Question: Earlier today I was working on this script based on <URL> and Matlab answers:
'''
clc;
clear;
close all;
input_im=imread('C:\Users\Udell\Desktop\T2.jpg');
sz_im=size(input_im);
cform = makecform('srgb2lab');
lab_he = applycform(input_im,cform);
ab = double(lab_he(:,:,2:3));
nrows = size(ab,1);
ncols = size(ab,2);
ab = reshape(ab,nrows*ncols,2);
nColors = 3;
% repeat the clustering 3 times to avoid local minima
[cluster_idx, cluster_center] = kmeans(ab,nColors,'distance','sqEuclidean', 'Replicates',3);
pixel_labels = reshape(cluster_idx,nrows,ncols);
%imshow(pixel_labels,[]), title('image labeled by cluster index');
segmented_images = cell(1,3);
rgb_label = repmat(pixel_labels,[1 1 3]);
for k = 1:nColors
color = input_im;
color(rgb_label ~= k) = 0;
segmented_images{k} = color;
end
for k=1:nColors
%figure
title_string=sprintf('objects in cluster %d',k);
%imshow(segmented_images{k}), title(title_string);
end
finalSegmentedImage=segmented_images{1};
%imshow(finalSegmentedImage);
close all;
Icombine = [input_im finalSegmentedImage];
imshow(Icombine);
'''
While running the script multiply times I noticed that I get different images when finalSegmentedImage=segmented_images{1} for the combined image (Icombine).
Why? And how can I fix it that the results will be repetitive (e.g., segmented_images{1} image will be always the same)?
Thanks a lot.
The image:

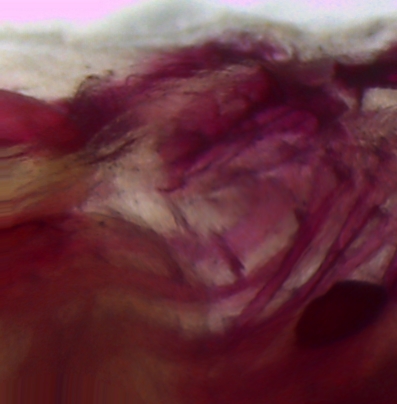
Answer: The reason why you are getting different results is the fact that your colour segmentation algorithm uses <URL>. I'm going to assume you don't know what this is as someone familiar in how it works would instantly tell you that this is why you're getting different results every time. In fact, the different results you are getting after you run this code each time are a natural consequence to -means clustering, and I'll explain why.
How it works is that for some data that you have, you want to group them into groups. You initially choose random points in your data, and these will have labels from '1,2,...,k'. These are what we call the . Then, you determine how close the rest of the data are to each of these points. You then group those points so that whichever points are closest to any of these points, you assign those points to belong to that particular group ('1,2,...,k'). After, for all of the points for each group, you update the , which actually is defined as the representative point for each group. For each group, you compute the average of all of the points in each of the groups. These become the centroids for the next iteration. In the next iteration, you determine how close each point in your data is to . You keep iterating and repeating this behaviour until the centroids don't move anymore, or they move very little.
How this applies to the above code is that you are taking the image and you want to represent the image using only possible colours. Each of these possible colours would thus be a centroid. Once you find which cluster each pixel belongs to, you would replace the pixel's colour with the centroid of the cluster that pixel belongs to. Therefore, for each colour pixel in your image, you want to decide which out of the possible colours this pixel would be best represented with. The reason why this is a colour segmentation is because you are the image to belong to only possible colours. This, in a more general sense, is what is called .
Now, back to -means. How you choose the initial centroids is the reason why you are getting different results. You are calling -means in the default way, which automatically determines which initial points the algorithm will choose from. Because of this, you are to generate the same initial points each time you call the algorithm. If you want to the same segmentation no matter how many times you call 'kmeans', you will need to . As such, you would need to modify the -means call so that it looks like this:
'''
[cluster_idx, cluster_center] = kmeans(ab,nColors,'distance','sqEuclidean', ...
'Replicates', 3, 'start', seeds);
'''
Note that the call is the same, but we have added two additional parameters to the -means call. The flag 'start' means that you are specifying the initial points, and 'seeds' is a 'k x p' array where is how many groups you want. In this case, this is the same as 'nColors', which is 3. 'p' is the dimension of your data. Because of the way you are transforming and reshaping your data, this is going to be 2. As such, you are ultimately specifying a '3 x 2' matrix. However, you have a 'Replicate' flag there. This means that the -means algorithm will run a certain number of times specified by you, and it will output the segmentation that has the least amount of error. As such, we will repeat the 'kmeans' calls for as many times as specified with this flag. The above structure of 'seeds' will no longer be 'k x p' but 'k x p x n', where 'n' is the number of times you want to run the segmentation. This is now a 3D matrix, where each 2D slice determines the initial points for each run of the algorithm. Keep this in mind for later.
How you choose these points is up to you. However, if you want to randomly choose these and not leave it up to you, but want to reproduce the same results every time you call this function, you should set the <URL> to be a known number, like '123'. That way, when you generate random points, it will always generate the same sequence of points, and is thus reproducible. Therefore, I would add this to your code before calling 'kmeans'.
'''
rng(123); %// Set seed for reproducibility
numReplicates = 3;
ind = randperm(size(ab,1), numReplicates*nColors); %// Randomly choose nColors colours from data
%// We are also repeating the experiment numReplicates times
%// Make a 3D matrix where each slice denotes the initial centres for each iteration
seeds = permute(reshape(ab(ind,:).', [2 nColors numReplicates]), [2 1 3]);
%// Now call kmeans
[cluster_idx, cluster_center] = kmeans(ab,nColors,'distance','sqEuclidean', ...
'Replicates', numReplicates, 'start', seeds);
'''
Bear in mind that you specified the 'Replicates' flag, and we want to repeat this algorithm a certain number of times. This is '3'. Therefore, what we need to do is specify initial points for . Because we are going to have 3 clusters of points, and we are going to run this algorithm 3 times, we need 9 initial points (or 'nColors * numReplicates') in total. Each set of initial points has to be a in a 3D array, which is why you see that complicated statement just before the 'kmeans' call.
I made the number of replicates as a variable so that you can change this and to your heart's content and it'll still work. The complicated statement with <URL> allows us to create this 3D matrix of points very easily.
Bear in mind that the call to <URL> in MATLAB only accepted the second parameter as of recently. If the above call to 'randperm' doesn't work, do this instead:
'''
rng(123); %// Set seed for reproducibility
numReplicates = 3;
ind = randperm(size(ab,1)); %// Randomly choose nColors colours from data
ind = ind(1:numReplicates*nColors); %// We are also repeating the experiment numReplicates times
%// Make a 3D matrix where each slice denotes the initial centres for each iteration
seeds = permute(reshape(ab(ind,:).', [2 nColors numReplicates]), [2 1 3]);
%// Now call kmeans
[cluster_idx, cluster_center] = kmeans(ab,nColors,'distance','sqEuclidean', ...
'Replicates', numReplicates, 'start', seeds);
'''
---
Now with the above code, you should be able to generate the same colour segmentation results every time.
Good luck!